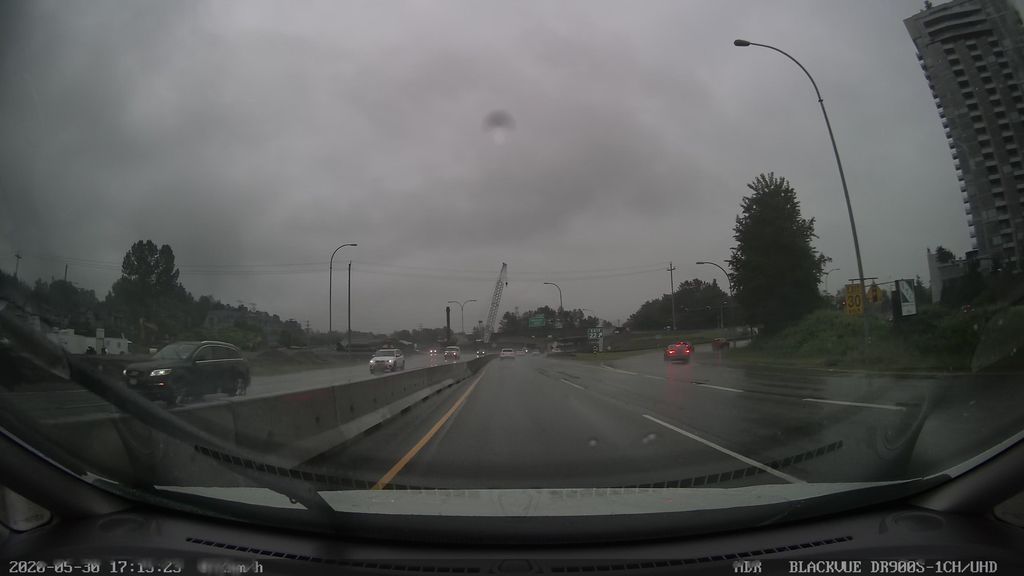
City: vancouver